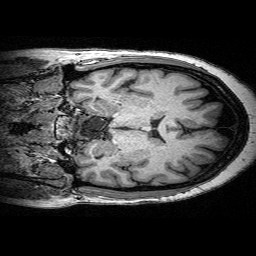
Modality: T1w
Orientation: coronal
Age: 56
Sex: female
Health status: ill
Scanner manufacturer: siemens
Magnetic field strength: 3 T
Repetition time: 0.0025 s
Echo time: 0.00336 s